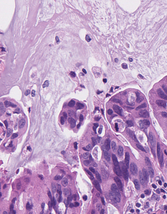
Tumor epithelial tissue: yes
Tumor-associated stroma tissue: no
Normal tissue: no